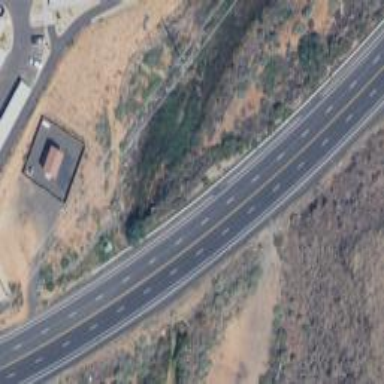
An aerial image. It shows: Secondary road with asphalt surface.